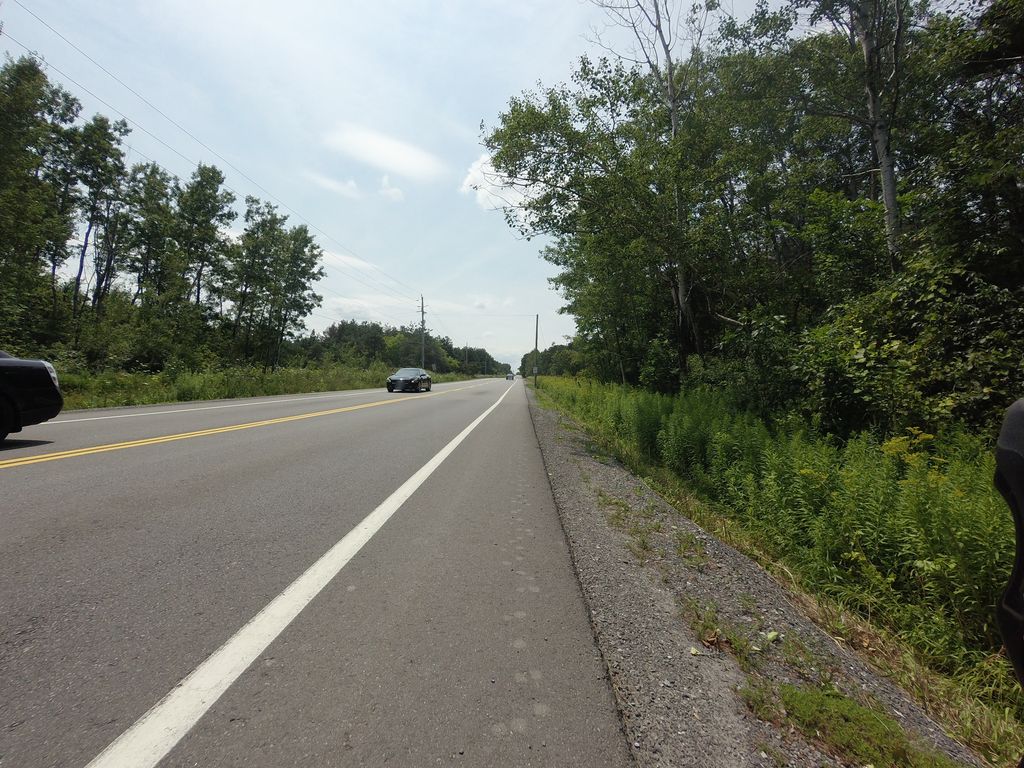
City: ottawa-gatineau